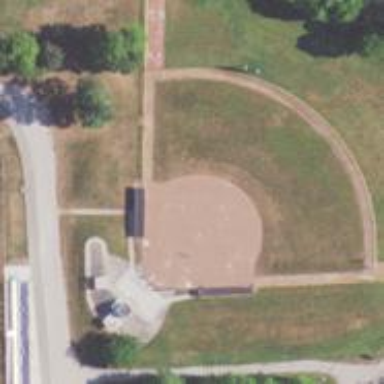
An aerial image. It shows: Softball pitch for leisure land activities.